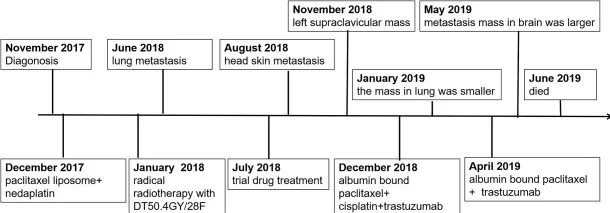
Timeline of events since diagnosis and summary of administered treatments.
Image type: chart (chart)